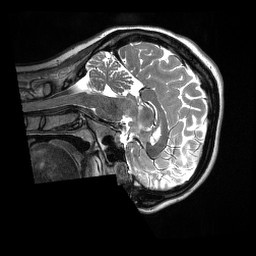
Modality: T2w
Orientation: sagittal
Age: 19
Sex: female